Question: 1:
I use "achartengine" for a line chart. When i click several times on the screen i get a artifact (see image). Its like a copy of my line chart placed in the right chart side. It disappears when i click again several times on the screen. However, does anyone know how to avoid this.
2:
Is there an option to set a scale factor the the automatic x-axis labeling? I would like to keep the current automatic labeling (i get continuously data) and divide it by 10.

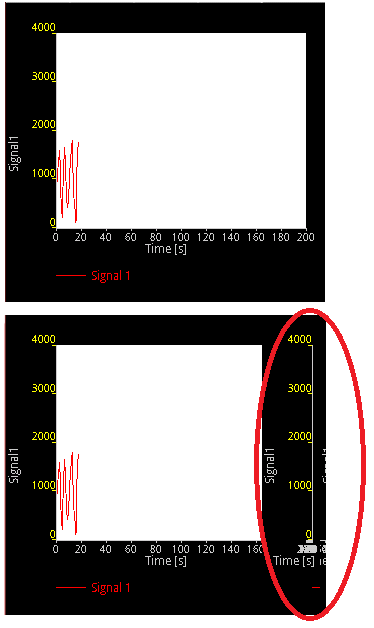
Answer: 1. renderer.setInScroll(true);
2. renderer.setXLabels(someValue);